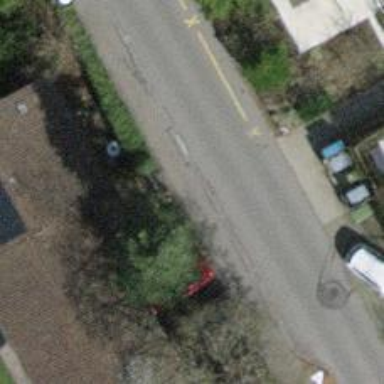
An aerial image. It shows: Sidewalk along the footway.